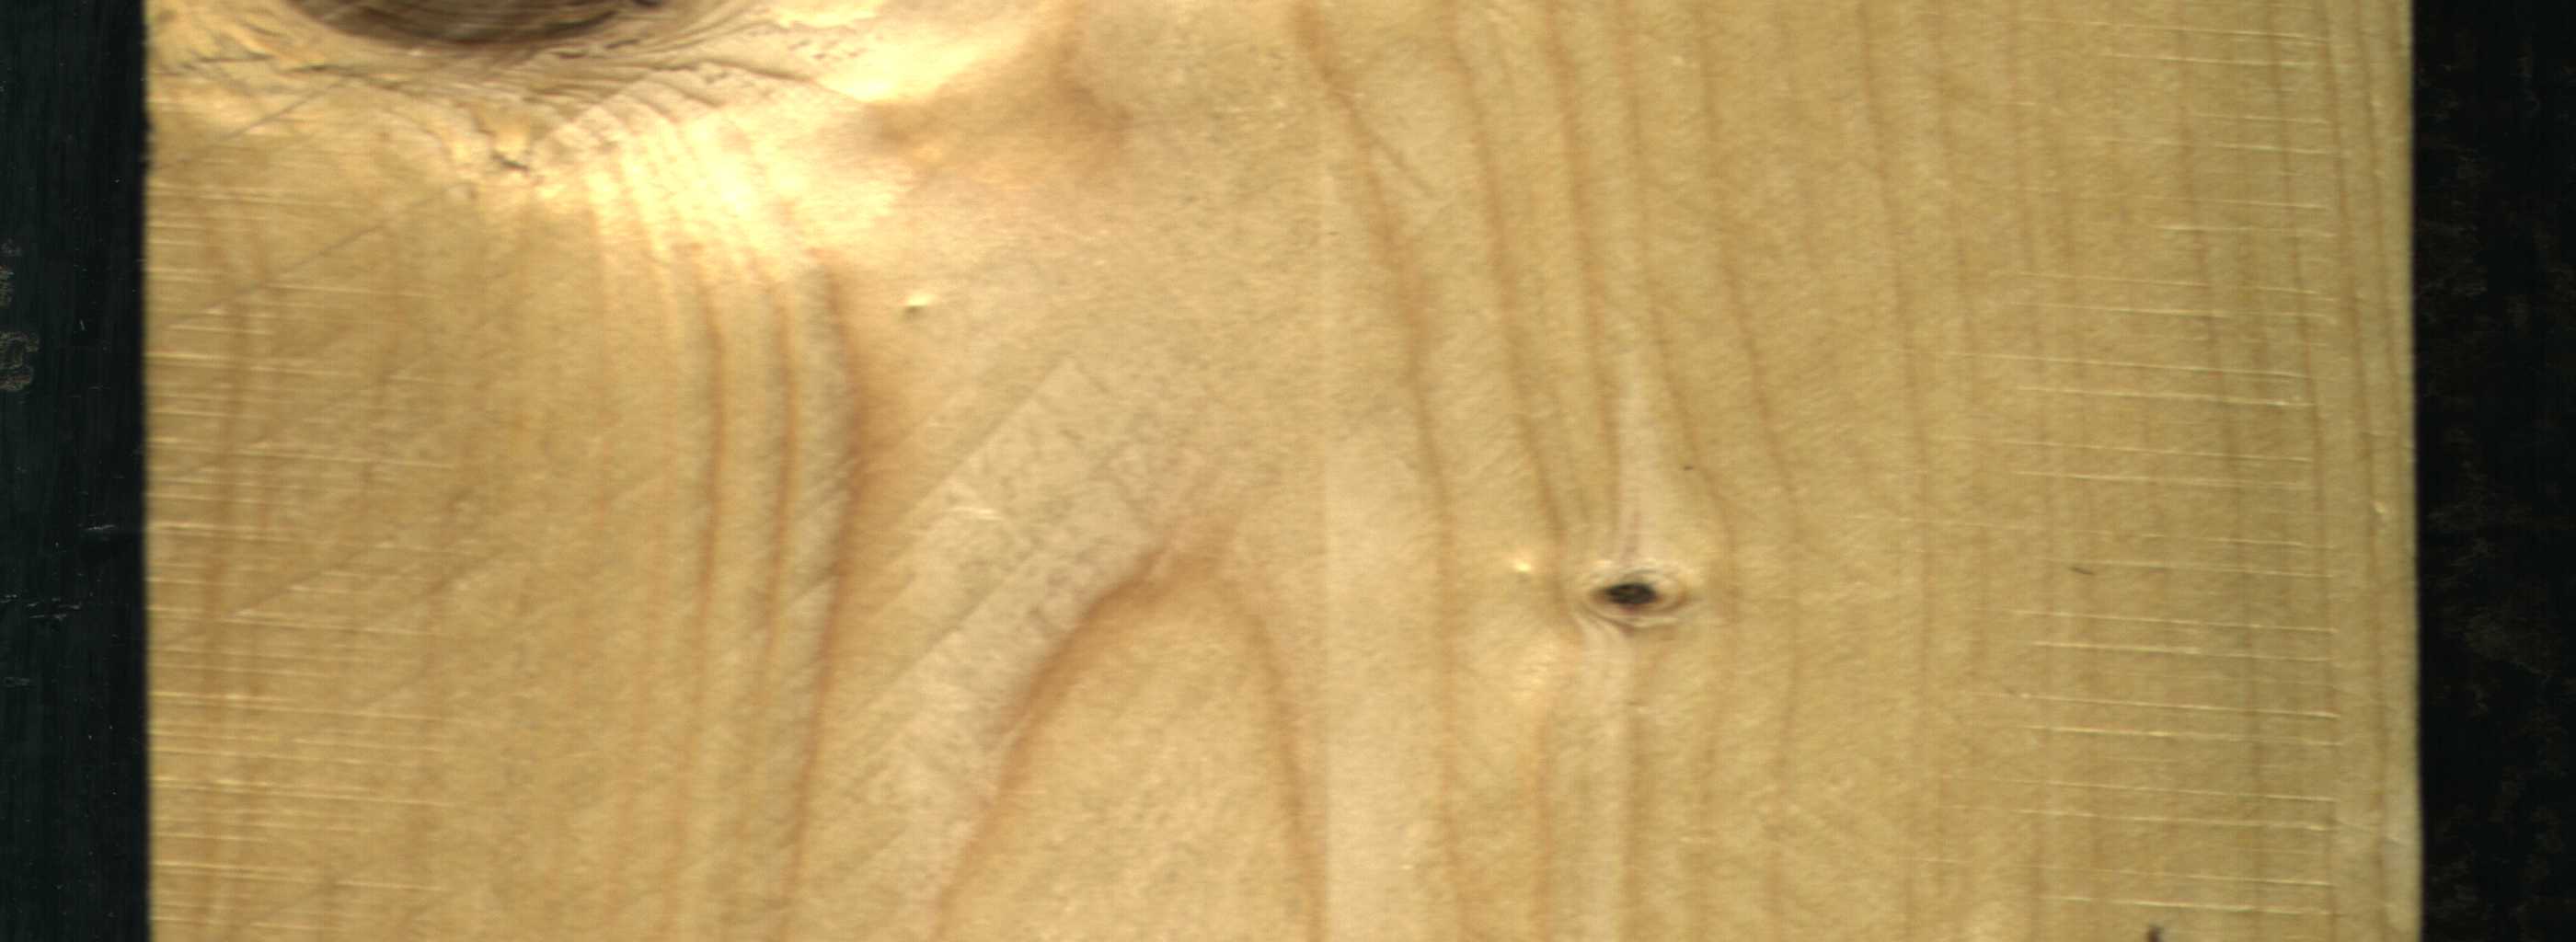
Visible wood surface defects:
resin
Dead_Knot
Live_Knot